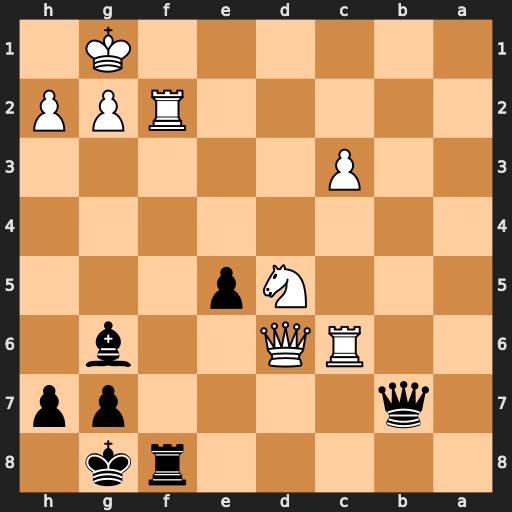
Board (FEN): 5rk1/1q4pp/2RQ2b1/3Np3/8/2P5/5RPP/6K1
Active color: b
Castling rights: -
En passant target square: -
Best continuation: Qb1+ Rf1 Qxf1#